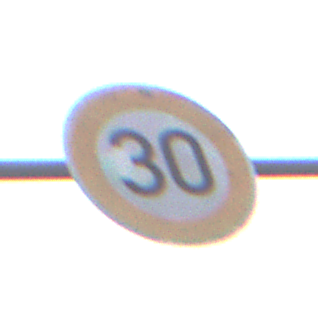
Verkehrszeichen: Geschwindigkeit30
Umgebung: Outdoor, RoadRail
Tageszeit: MorningAfternoon
Wetter: Overcast
Licht: Natural
Jahreszeit: NotSpecified
Kontrast: LowContrast